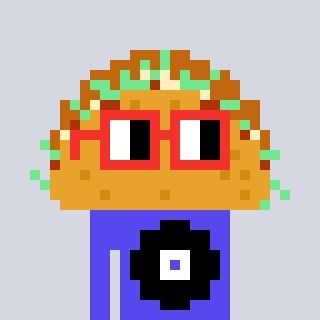
a pixel art character with square red glasses, a taco-shaped head and a computerblue-colored body on a cool background